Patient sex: F
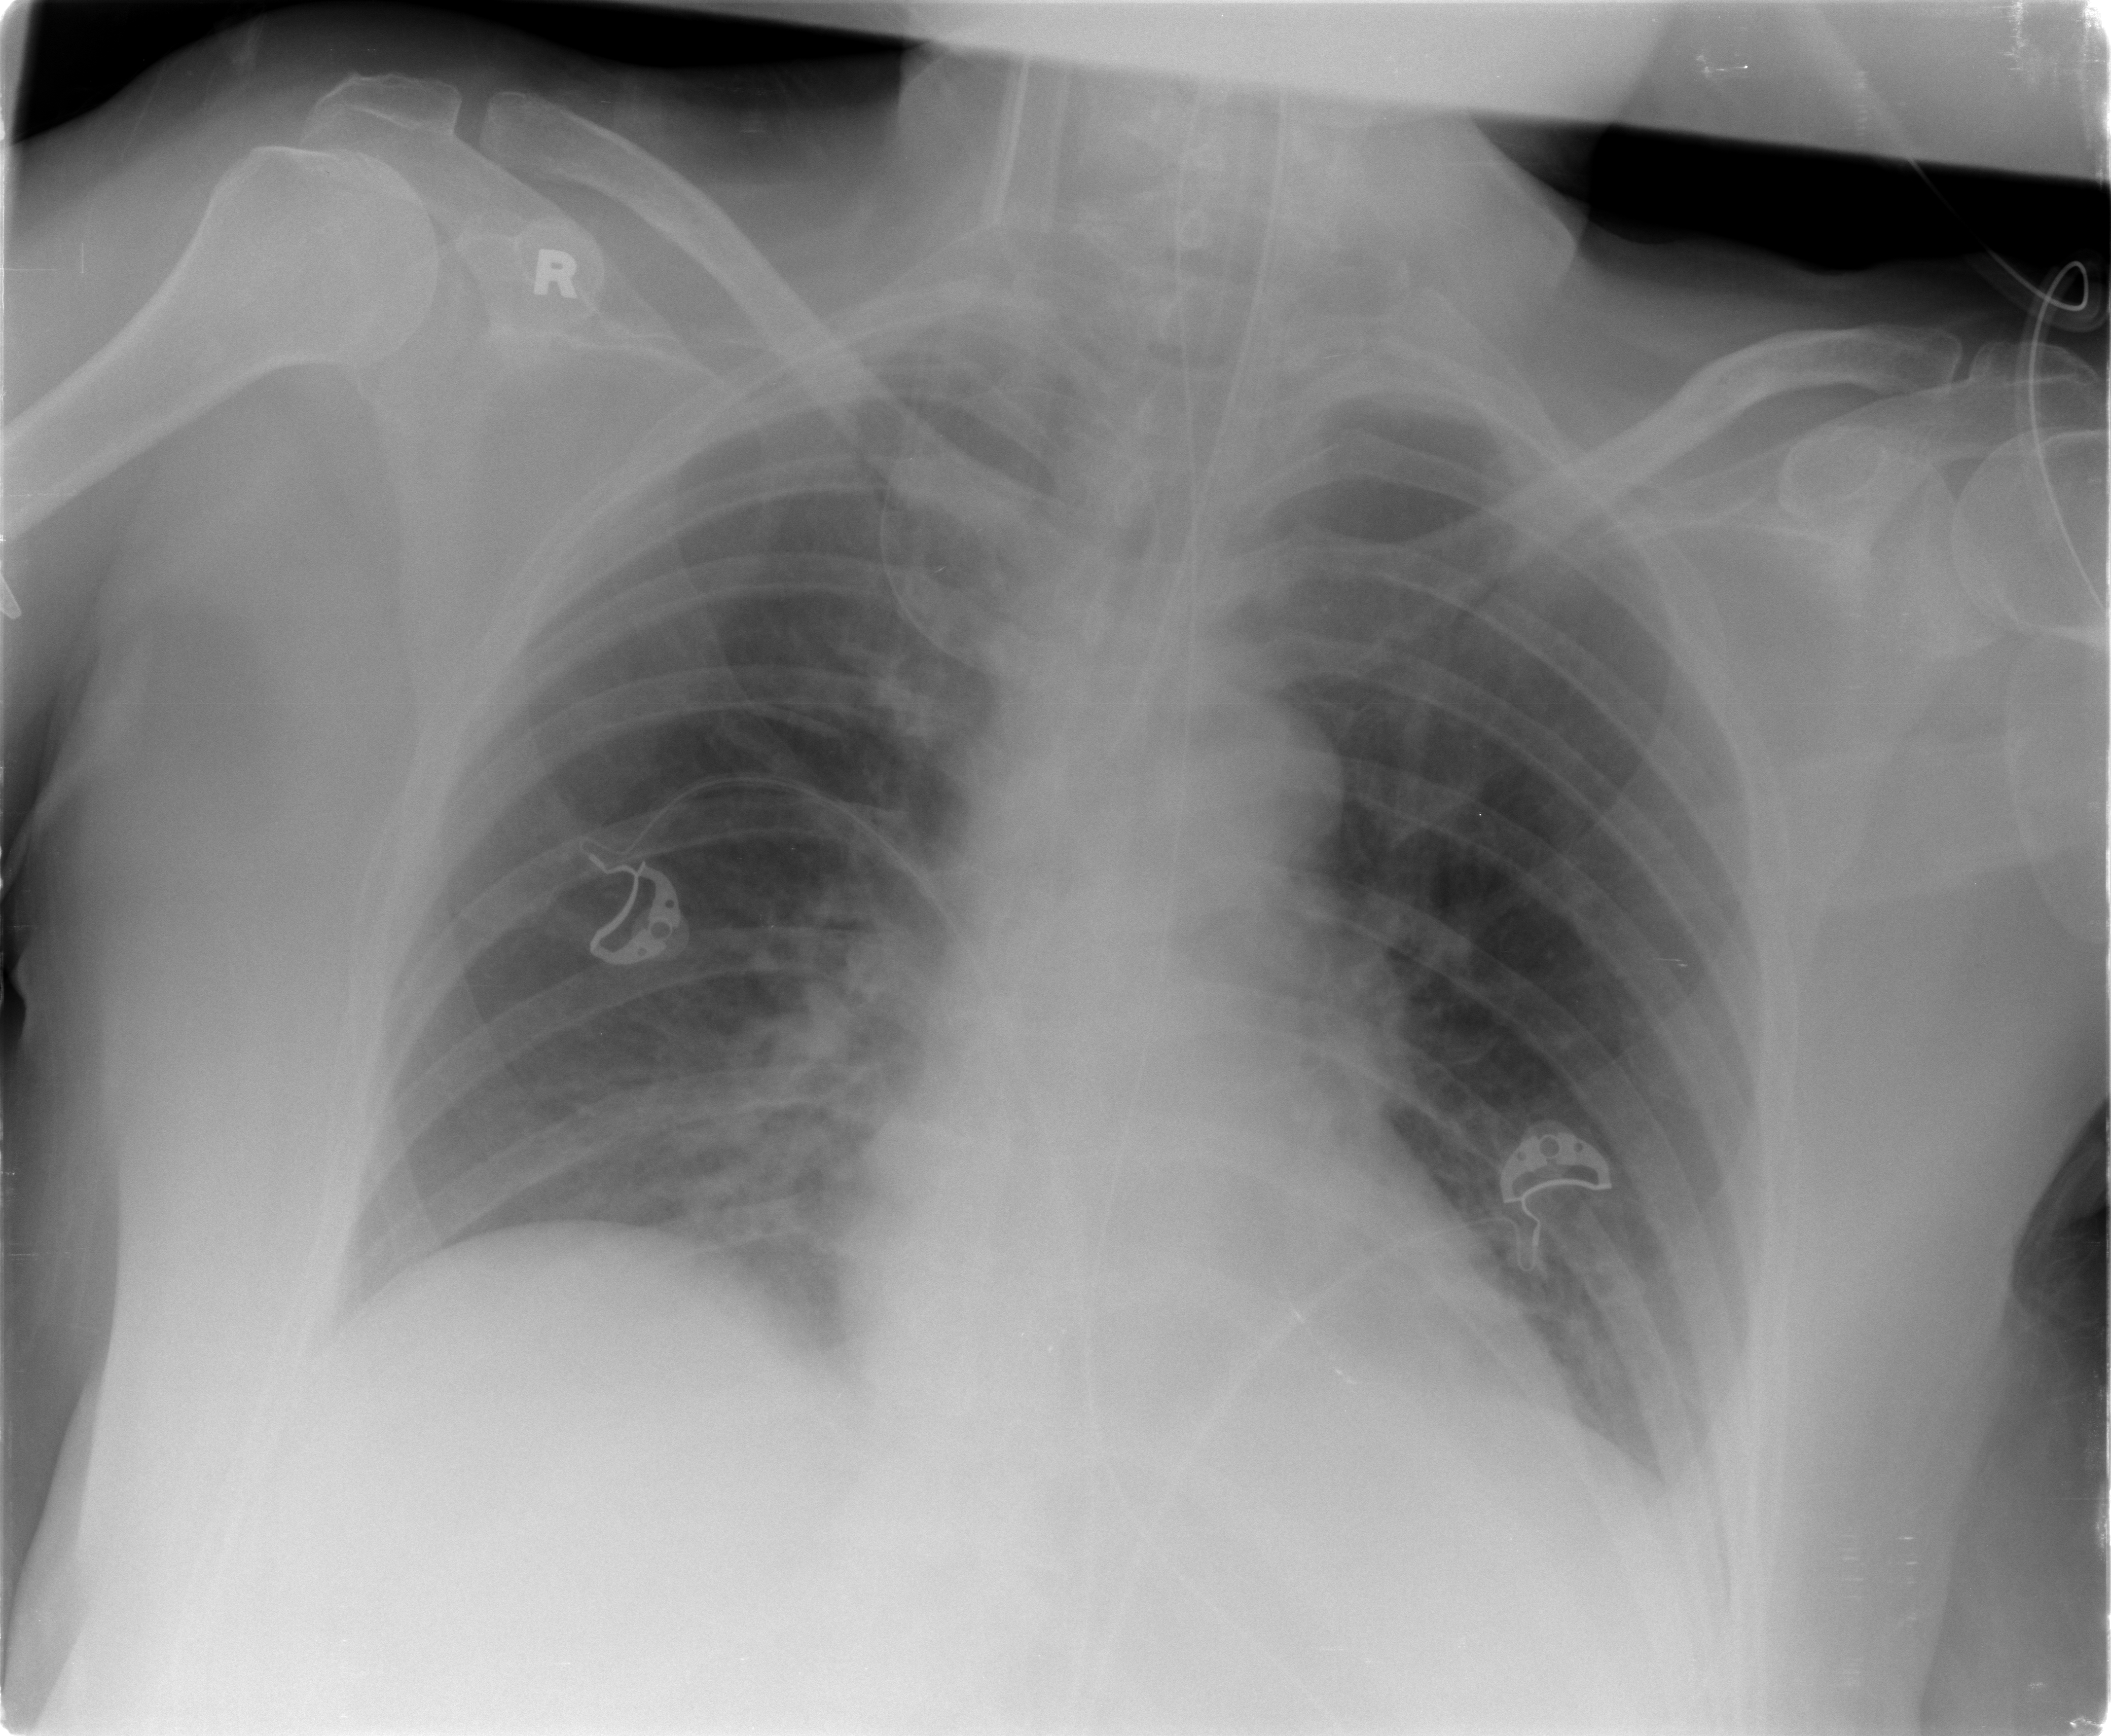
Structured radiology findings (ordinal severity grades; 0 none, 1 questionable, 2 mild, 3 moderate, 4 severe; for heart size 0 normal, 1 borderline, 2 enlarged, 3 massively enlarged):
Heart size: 0
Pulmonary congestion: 2
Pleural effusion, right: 0
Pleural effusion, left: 0
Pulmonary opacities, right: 0
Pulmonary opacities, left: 0
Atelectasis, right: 0
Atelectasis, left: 0